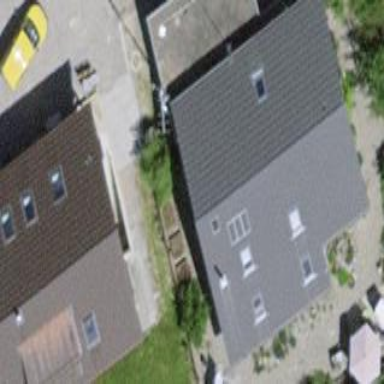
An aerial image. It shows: Residential building.